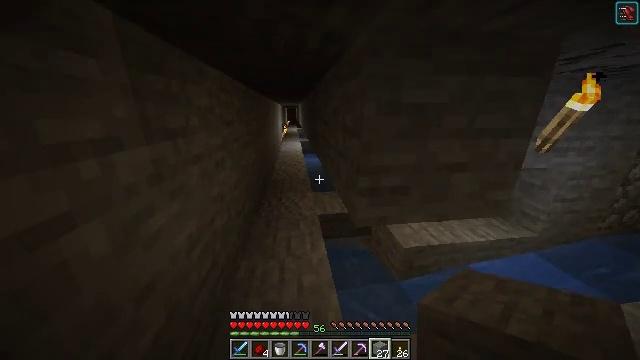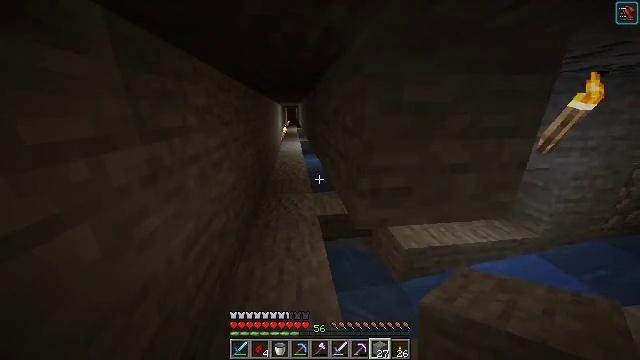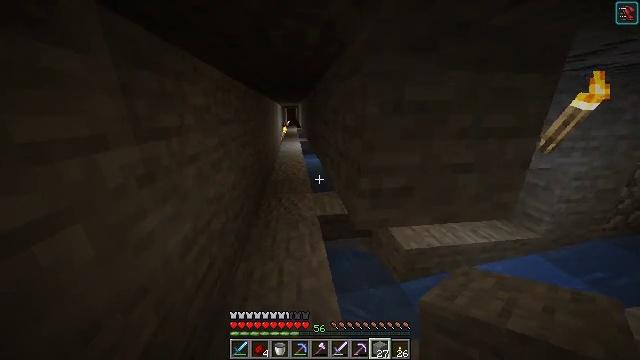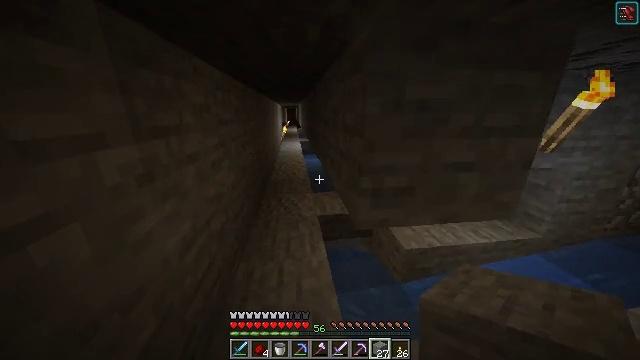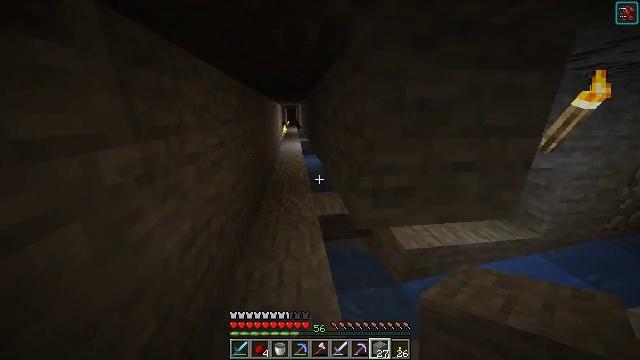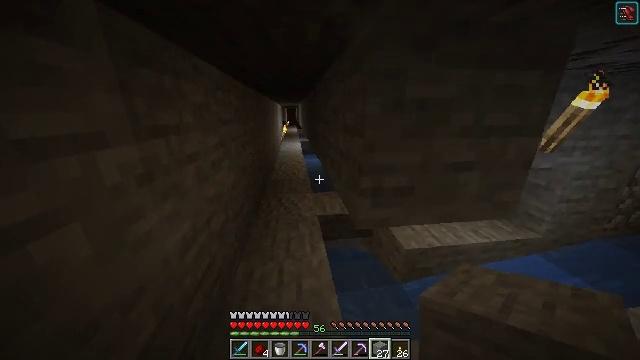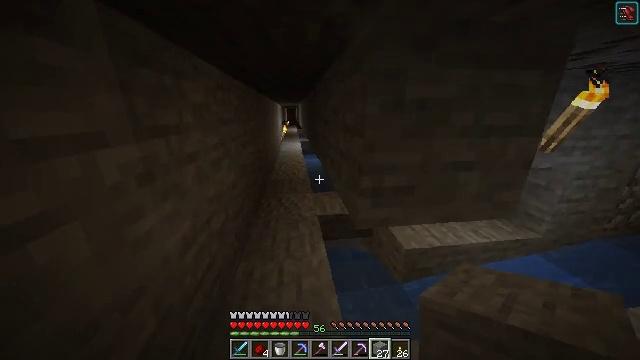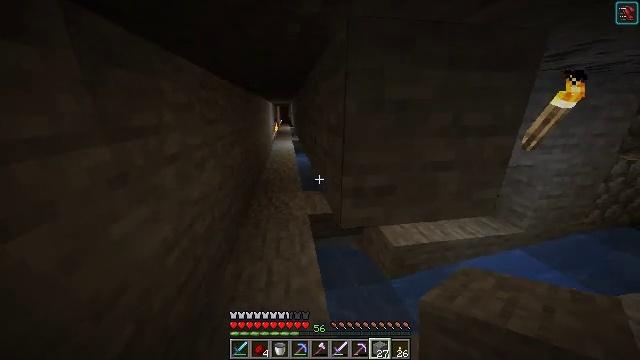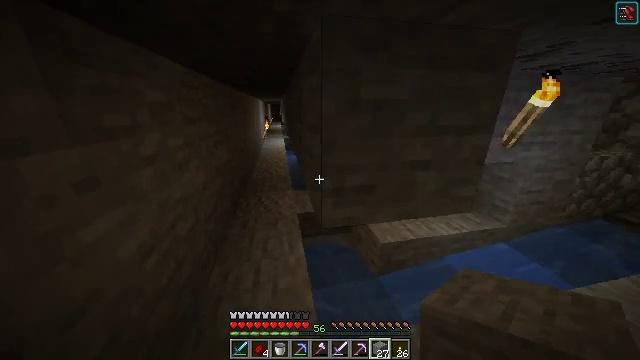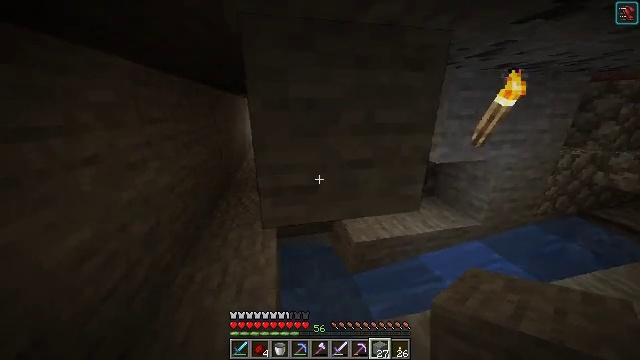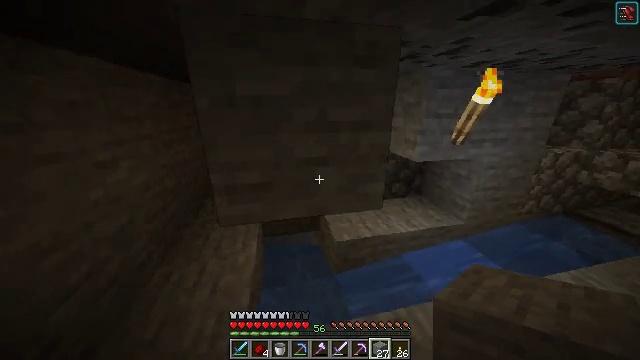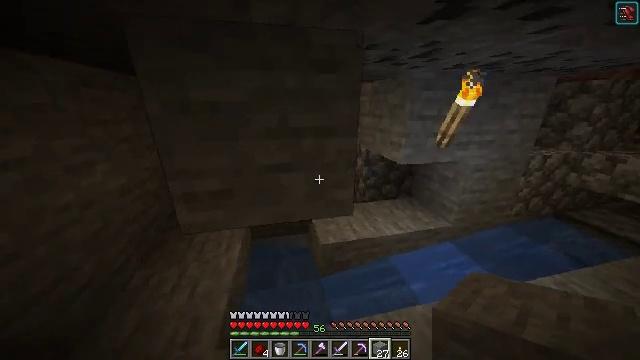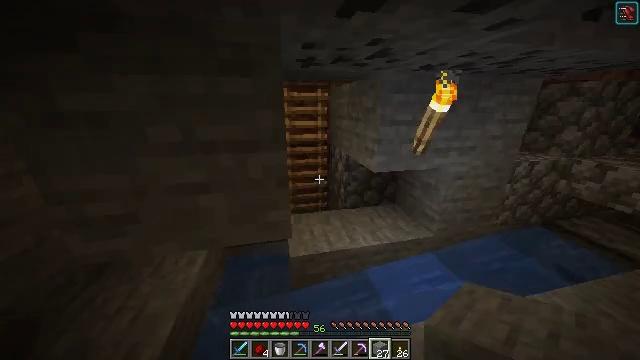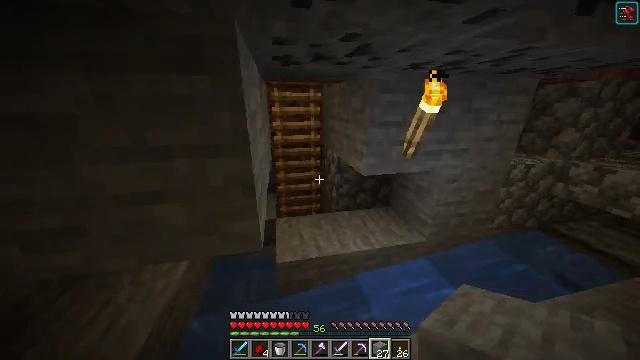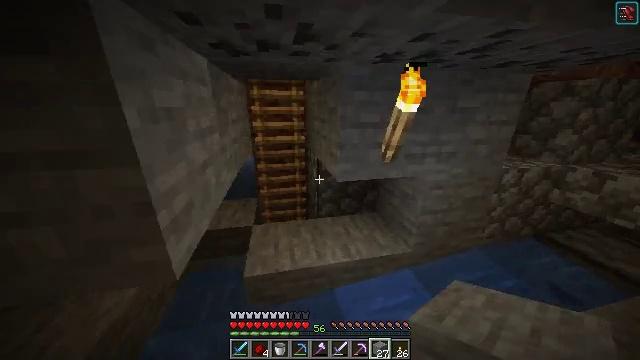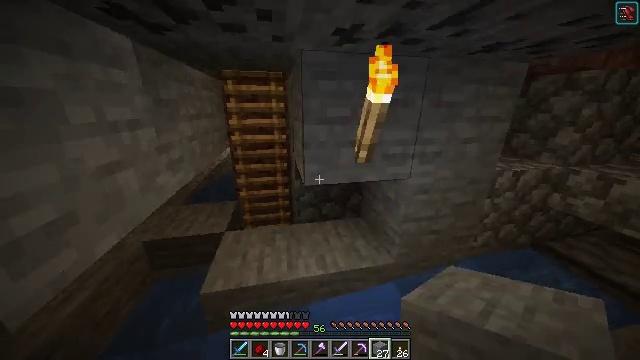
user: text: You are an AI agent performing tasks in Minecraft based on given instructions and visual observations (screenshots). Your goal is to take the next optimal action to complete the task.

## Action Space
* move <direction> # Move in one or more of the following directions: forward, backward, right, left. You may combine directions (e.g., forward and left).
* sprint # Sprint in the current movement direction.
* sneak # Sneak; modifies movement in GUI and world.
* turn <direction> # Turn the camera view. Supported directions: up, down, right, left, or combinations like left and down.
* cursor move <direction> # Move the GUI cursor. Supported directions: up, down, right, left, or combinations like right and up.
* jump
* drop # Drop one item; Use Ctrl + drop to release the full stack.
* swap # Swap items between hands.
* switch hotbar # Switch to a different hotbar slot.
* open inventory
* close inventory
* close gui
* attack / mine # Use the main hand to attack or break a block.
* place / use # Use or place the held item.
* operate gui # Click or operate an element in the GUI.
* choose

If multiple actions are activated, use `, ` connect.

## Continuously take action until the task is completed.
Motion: motion action
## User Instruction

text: Remove the ladder from its position.
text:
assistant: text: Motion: no_op
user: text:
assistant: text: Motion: no_op
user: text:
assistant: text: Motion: no_op
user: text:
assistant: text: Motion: no_op
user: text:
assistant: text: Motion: no_op
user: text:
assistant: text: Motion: no_op
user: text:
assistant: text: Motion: move right, turn right
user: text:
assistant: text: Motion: move right, turn right
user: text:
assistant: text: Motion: move right
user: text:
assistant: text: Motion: move right
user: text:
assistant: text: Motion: move forward and move right
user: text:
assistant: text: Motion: move forward and move right
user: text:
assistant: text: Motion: move forward and move right
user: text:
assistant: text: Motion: move forward and move right
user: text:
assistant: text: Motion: move forward and move right
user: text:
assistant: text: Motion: move forward and move right, turn left and down
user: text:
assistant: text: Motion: move forward and move right, turn left and down
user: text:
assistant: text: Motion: turn left and down
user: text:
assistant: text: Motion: turn left
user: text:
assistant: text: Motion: turn left
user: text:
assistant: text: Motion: turn left
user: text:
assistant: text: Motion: turn left
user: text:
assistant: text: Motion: turn left
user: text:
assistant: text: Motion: move forward and move left, turn left
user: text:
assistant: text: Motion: move forward and move left
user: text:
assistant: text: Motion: move forward and move left, turn right
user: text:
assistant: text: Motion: move forward and move left, turn right and down
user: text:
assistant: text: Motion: turn right and down
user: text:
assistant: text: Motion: turn right
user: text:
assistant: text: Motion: turn right